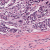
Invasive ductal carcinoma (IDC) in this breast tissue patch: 1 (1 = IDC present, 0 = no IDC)